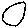
Label: circle